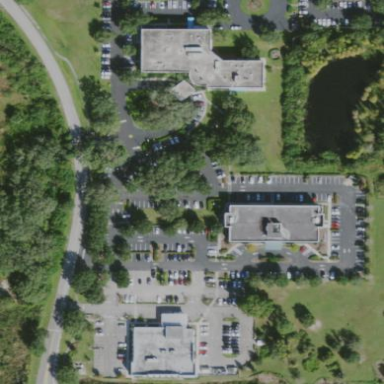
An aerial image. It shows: Healthcare facility identified as hospital.